Question: I need your help to find out where's my error. I am using springboot(backend) x Angularjs(frontend). I get a GET (angular.js) files net::ERR_ABORTED when trying to load localhost:8080. I don't find any mistake on my angularfiles either. So here is my codes:
'''
//for the springcontroller
@RestController
public class EmployeeController {
@Autowired
EmployeeService es;
@RequestMapping(method=RequestMethod.GET,value="/employees")
public List<Employee> getAllEmployees(){
return es.getAllEmployees();
}
@RequestMapping(method=RequestMethod.GET,value="/employees/{name}")
public Employee getEmployee(@PathVariable String name){
return es.getEmployee(name);
}
@RequestMapping(method=RequestMethod.POST,value="/employees")
public void addEmployee(@RequestBody Employee emp){
es.addEmployee(emp);
}
@RequestMapping(method=RequestMethod.PUT,value="/employees/{name}")
public void updateEmployee(@RequestBody Employee emp,@PathVariable String name){
es.updateEmployee(emp,name);
}
@RequestMapping(method=RequestMethod.DELETE,value="/employees/{name}")
public void deleteEmployee(@PathVariable String name){
es.deleteEmployee(name);
}
}
'''
For my app.js:
'''
(function(){
'use strict';
var app = angular.module('myApp',['ngRoute','myApp.controller']);
app.config(function($routeProvider) {
$routeProvider
.when('/', {
templateUrl: 'index.html',
controller: 'HomeController'
});
});
})();
'''
For my HomeController.js
'''
var module = angular.module('myApp.controller',['myApp.service']);
module.controller('HomeController',['$scope','HomeService',
function($scope,HomeService){
$scope.EmpData = [];
var onSuccess = function(response){
$scope.EmpData = response.data;
};
var onError = function(error){
console.log('Error fetching data...');
};
function getAllEmployees(){
HomeService.getAllEmployees().then(onSuccess,onError)
};
} //end of function
]);
'''
For my HomeService.js
'''
var module = angular.module('myApp.service',[]);
module.service('HomeService',['$http',function($http){
function doFetchEmployees(){
var response = $http.get("/employees");
return response;
};
return{
getAllEmployees : function(){
return doFetchEmployees();
}
};
}]);
'''
And finally for my index.html
'''
<html>
<head>
<meta name="viewport" content="width=device-width, initial-scale=1">
<script src="src/main/resources/scripts/angular.min.js"></script>
<script src ="src/main/resources/scripts/angular-route.min.js"></script>
<script src="src/main/resources/app.js"></script>
<script src = "src/main/resources/HomeController.js"></script>
<script src ="src/main/resources/HomeService.js" ></script>
</head>
<body ng-app="myApp" ng-controller="HomeController">
<h2>Home</h2>
<br/>
<a href="#/index.html">Home</a>
<br/>
<table>
<thead>
<tr>
<th>Name</th>
<th>Email</th>
<th>Address</th>
<th>telephone</th>
</tr>
</thead>
<tbody ng-repeat="emp in EmpData">
<tr>
<td>{{emp.name}}</td>
<td>{{emp.email}}</td>
<td>{{emp.address}}</td>
<td>{{emp.telephone}}</td>
</tr>
</tbody>
</table>
<br/>
<a href="http://localhost:8080/adduser.html">Create User</a>
</body>
</html>
'''
And here are all my error message:
'''
GET http://localhost:8080/src/main/resources/scripts/angular-route.min.js net::ERR_ABORTED
localhost/:7 GET http://localhost:8080/src/main/resources/app.js net::ERR_ABORTED
localhost/:5 GET http://localhost:8080/src/main/resources/scripts/angular.min.js net::ERR_ABORTED
localhost/:8 GET http://localhost:8080/src/main/resources/HomeController.js net::ERR_ABORTED
localhost/:9 GET http://localhost:8080/src/main/resources/HomeService.js net::ERR_ABORTED
localhost/:6 GET http://localhost:8080/src/main/resources/scripts/angular-route.min.js net::ERR_ABORTED
localhost/:7 GET http://localhost:8080/src/main/resources/app.js net::ERR_ABORTED
localhost/:8 GET http://localhost:8080/src/main/resources/HomeController.js net::ERR_ABORTED
localhost/:9 GET http://localhost:8080/src/main/resources/HomeService.js net::ERR_ABORTED
'''
My index.html has no output just {{emp.names}} -> like this.
I already tried putting the script tags inside the body but still the same. Hard cache reload & clear. still no luck.
And Lastly when i try access localhost:8080 my eclipse console logs shows these 3 lines, is this also some cause of the error?
'''
2017-10-18 10:31:22.115 INFO 9176 --- [nio-8080-exec-1] o.a.c.c.C.[Tomcat].[localhost].[/] : Initializing Spring FrameworkServlet 'dispatcherServlet'
2017-10-18 10:31:22.115 INFO 9176 --- [nio-8080-exec-1] o.s.web.servlet.DispatcherServlet : FrameworkServlet 'dispatcherServlet': initialization started
2017-10-18 10:31:22.127 INFO 9176 --- [nio-8080-exec-1] o.s.web.servlet.DispatcherServlet : FrameworkServlet 'dispatcherServlet': initialization completed in 12 ms
'''
I'm having a hard time trying to figure this out.

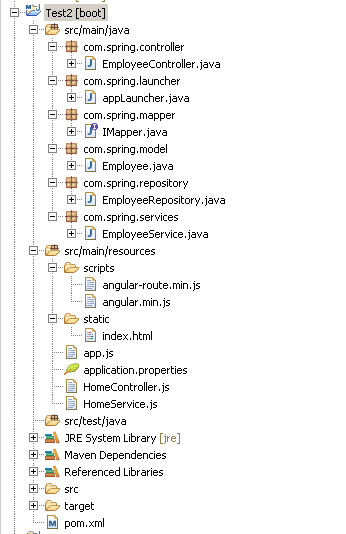
Answer: The problem was the full source path for the angular scripts.
I've changed it out into like this:
'''
<script src="angular.js""></script>
<script src ="angular-route.min.js"></script>
<script src="app.js"></script>
<script src = "HomeController.js"></script>
<script src ="HomeService.js" ></script>
'''